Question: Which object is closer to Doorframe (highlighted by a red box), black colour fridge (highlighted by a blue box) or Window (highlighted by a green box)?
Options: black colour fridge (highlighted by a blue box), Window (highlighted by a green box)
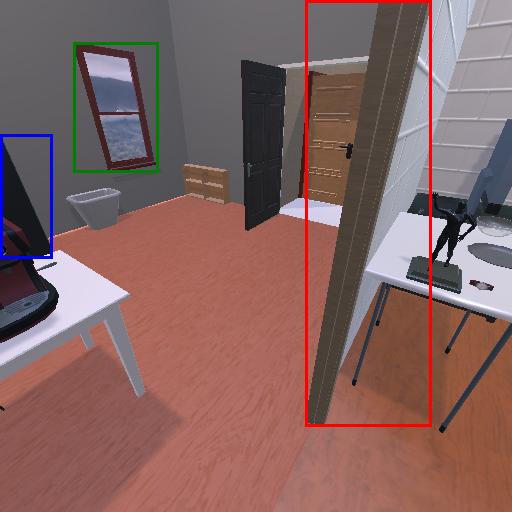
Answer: black colour fridge (highlighted by a blue box)